Aerial crown-view tile of a tropical tree (Barro Colorado Island, Panama), acquired 20250915:
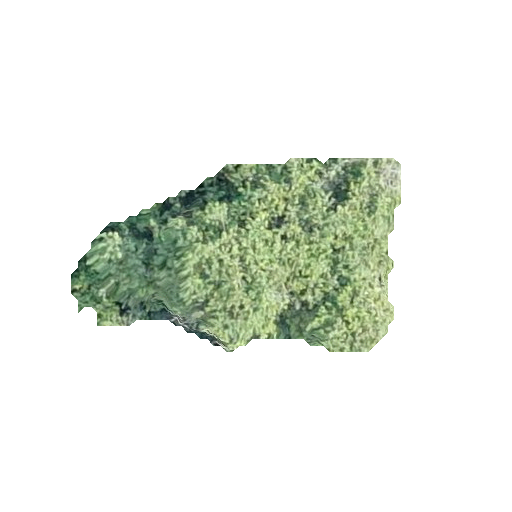
Species: Luehea seemannii
GBIF accepted scientific name: Luehea seemannii
Crown area: 68.498 m²